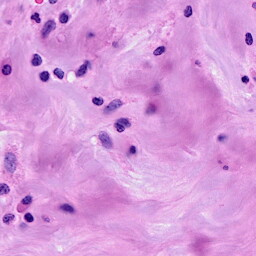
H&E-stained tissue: Breast